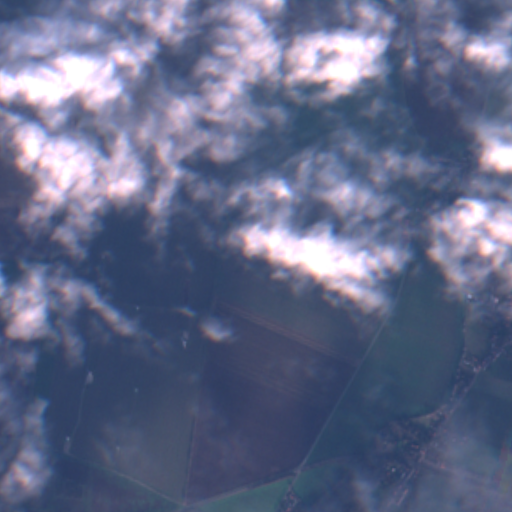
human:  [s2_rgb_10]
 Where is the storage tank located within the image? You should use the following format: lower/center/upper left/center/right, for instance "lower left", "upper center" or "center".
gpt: The storage tank is located in the upper right of the image.
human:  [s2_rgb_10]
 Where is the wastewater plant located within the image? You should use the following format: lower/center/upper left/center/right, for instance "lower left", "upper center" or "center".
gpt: The wastewater plant is located in the upper right of the image.
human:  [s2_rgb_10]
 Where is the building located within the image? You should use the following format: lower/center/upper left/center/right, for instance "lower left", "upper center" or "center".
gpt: There is no building in the image.